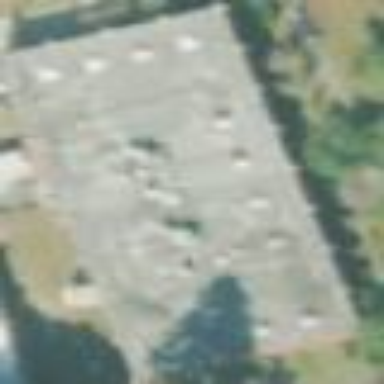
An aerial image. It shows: Hospital building.